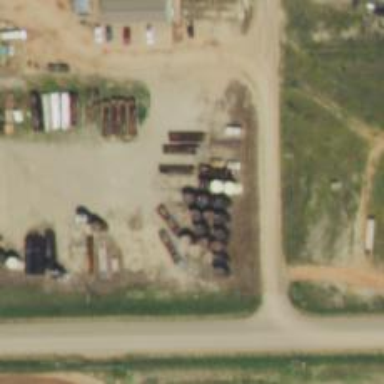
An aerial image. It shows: Storage tank with man-made structure.